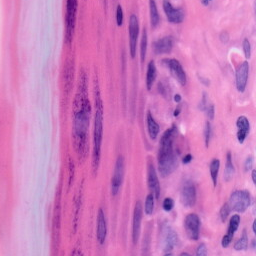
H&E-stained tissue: Skin